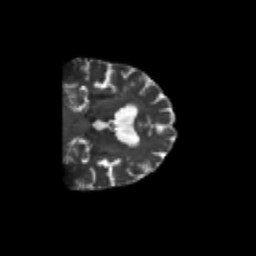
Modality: T2w
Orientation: coronal
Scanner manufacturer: siemens
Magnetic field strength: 3 T
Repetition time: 6.8 s
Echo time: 0.093 s